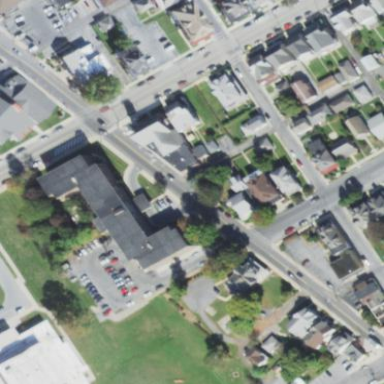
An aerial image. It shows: Nursing home building.